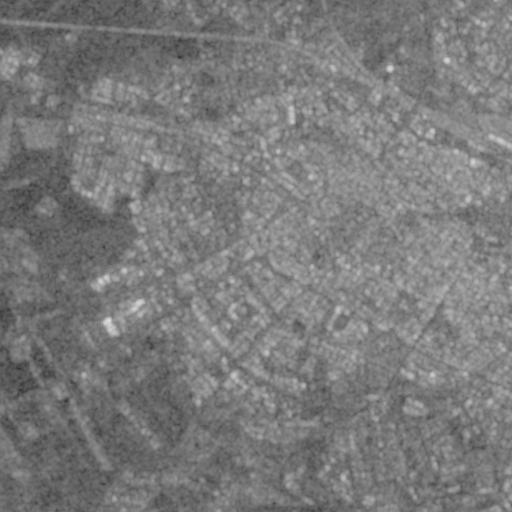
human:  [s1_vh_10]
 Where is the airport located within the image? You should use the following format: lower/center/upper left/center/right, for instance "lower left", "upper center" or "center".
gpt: The airport is located in the lower center of the image.
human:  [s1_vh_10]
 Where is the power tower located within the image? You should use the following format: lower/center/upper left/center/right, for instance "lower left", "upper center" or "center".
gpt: The power tower is located in the upper right of the image.
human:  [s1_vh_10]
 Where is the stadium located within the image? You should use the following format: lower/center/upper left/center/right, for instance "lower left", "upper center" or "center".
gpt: The stadium is located in the center right of the image.
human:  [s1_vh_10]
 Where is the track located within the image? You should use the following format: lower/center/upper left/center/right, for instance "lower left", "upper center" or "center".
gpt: There is no track in the image.

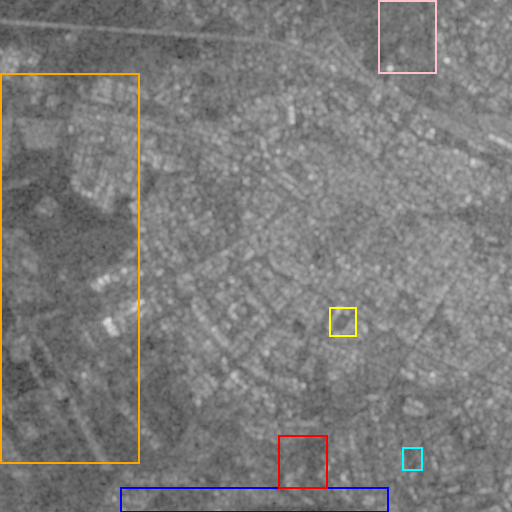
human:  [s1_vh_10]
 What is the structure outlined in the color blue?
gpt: The structure outlined in blue is an airport.
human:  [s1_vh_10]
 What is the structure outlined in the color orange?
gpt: The structure outlined in orange is a crop field.
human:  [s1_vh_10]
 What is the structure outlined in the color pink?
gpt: The structure outlined in pink is a park.
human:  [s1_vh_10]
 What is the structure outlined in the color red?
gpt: The structure outlined in red is a parking lot.
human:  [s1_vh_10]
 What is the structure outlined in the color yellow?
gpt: The structure outlined in yellow is a stadium.
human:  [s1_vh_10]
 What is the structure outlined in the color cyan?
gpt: The structure outlined in cyan is a track.
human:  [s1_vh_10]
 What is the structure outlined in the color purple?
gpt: There is no purple outline.